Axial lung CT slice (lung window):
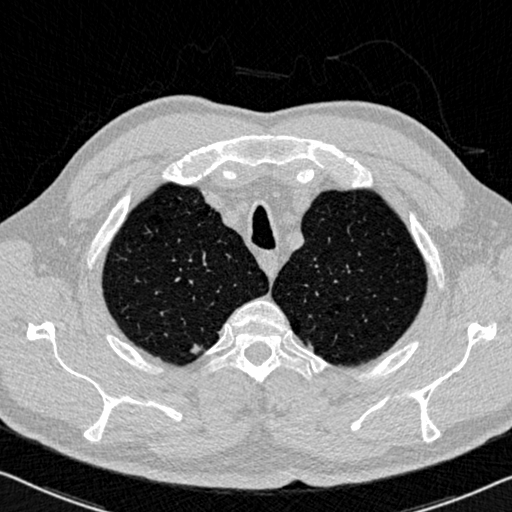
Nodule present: yes
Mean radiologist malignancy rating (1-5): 2.5